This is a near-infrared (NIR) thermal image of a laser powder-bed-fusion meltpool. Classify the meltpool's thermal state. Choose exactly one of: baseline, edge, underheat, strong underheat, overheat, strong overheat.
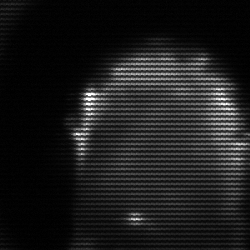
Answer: baseline